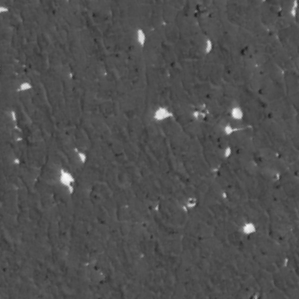
Label: frost